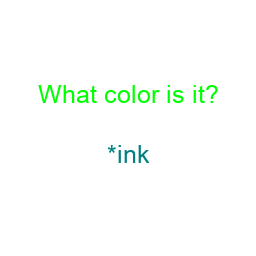
Color: teal
Color name shown: pink
Background color: white
Question text color: lime